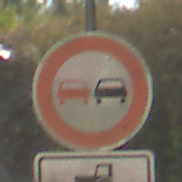
Verkehrszeichen: Ueberholverbot
Zusatzzeichen unten: SonstigeOderMehrspurigeFahrzeuge1
Umgebung: Outdoor, Nature
Tageszeit: MorningAfternoon
Wetter: PartlyCloudy
Licht: Natural
Jahreszeit: NotSpecified
Kontrast: HighContrast